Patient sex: F
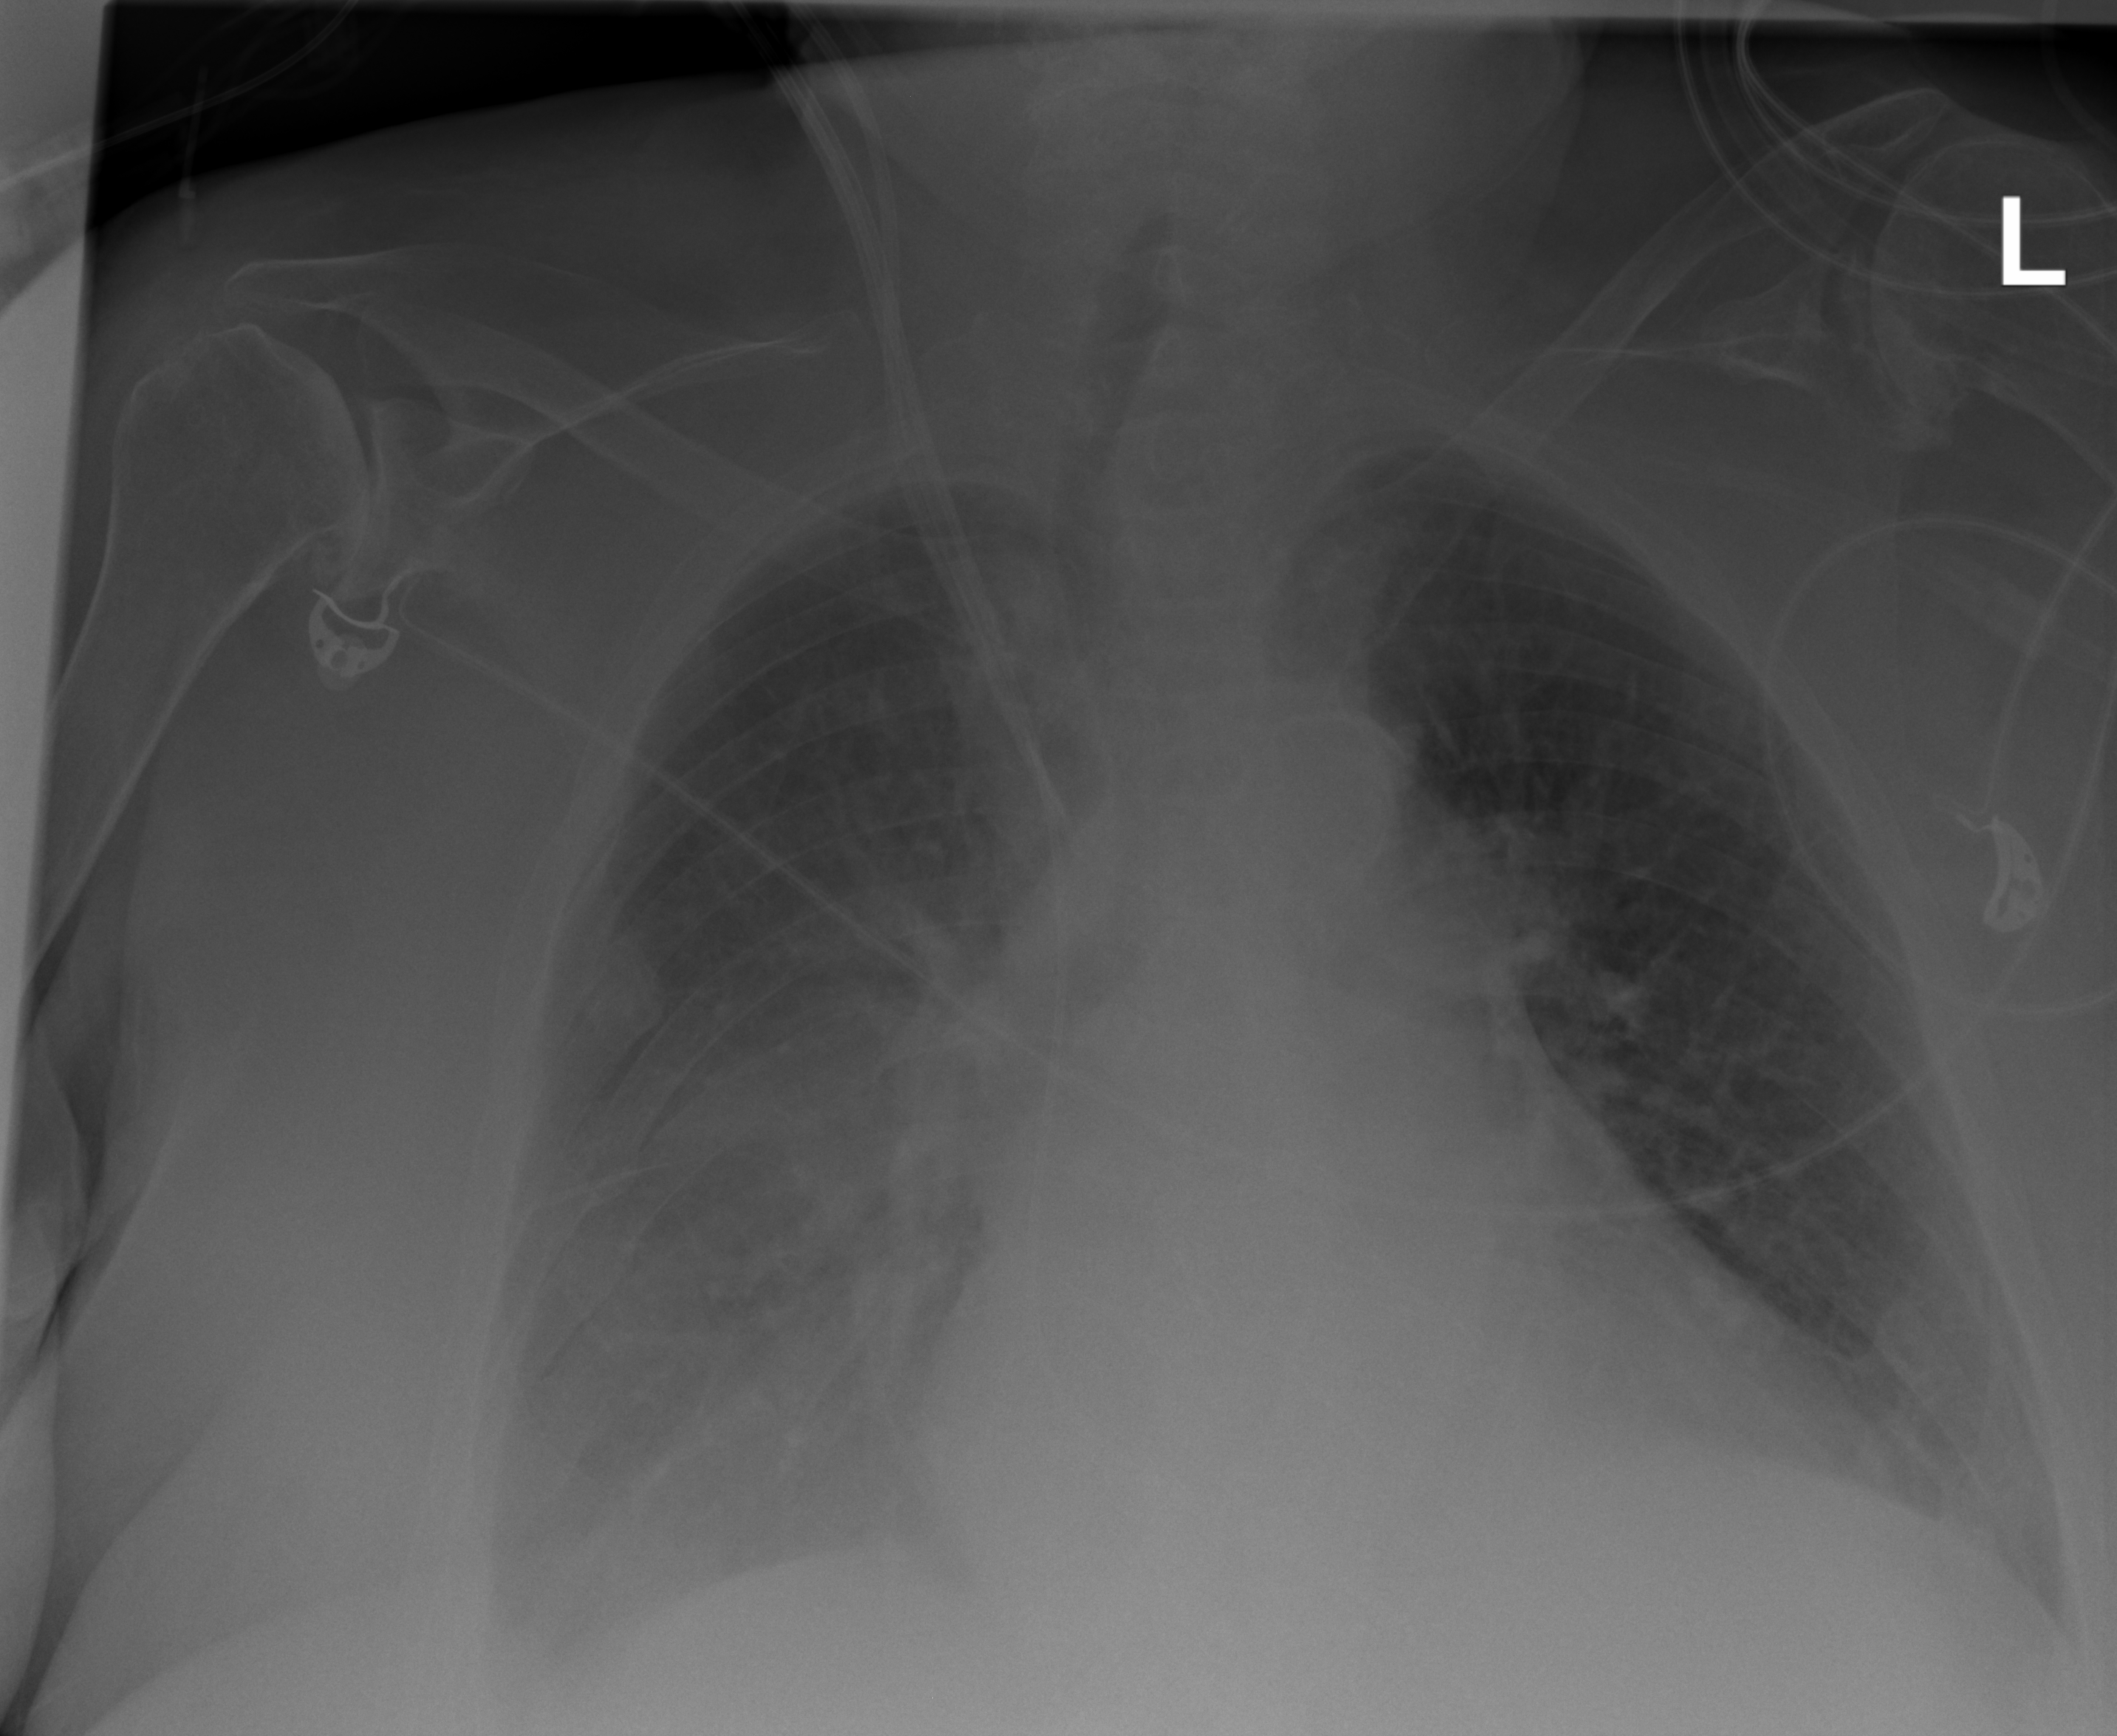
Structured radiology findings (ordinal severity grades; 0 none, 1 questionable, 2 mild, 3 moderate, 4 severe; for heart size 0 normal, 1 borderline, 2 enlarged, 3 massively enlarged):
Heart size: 2
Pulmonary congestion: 2
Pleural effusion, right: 3
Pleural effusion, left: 2
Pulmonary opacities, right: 2
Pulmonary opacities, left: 0
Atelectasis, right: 3
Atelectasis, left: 2